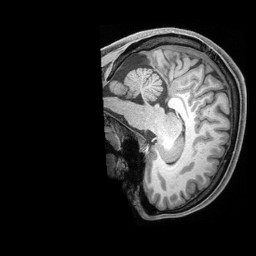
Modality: T1w
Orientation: sagittal
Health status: healthy
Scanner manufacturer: siemens
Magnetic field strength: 3 T
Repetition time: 2.4 s
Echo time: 0.00201 s